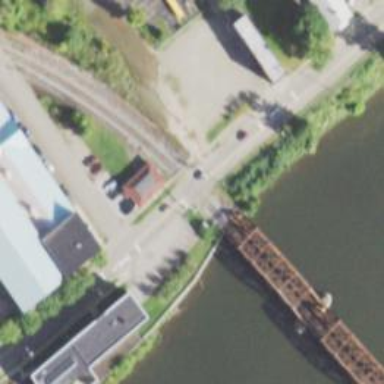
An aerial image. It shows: Railway crossing.